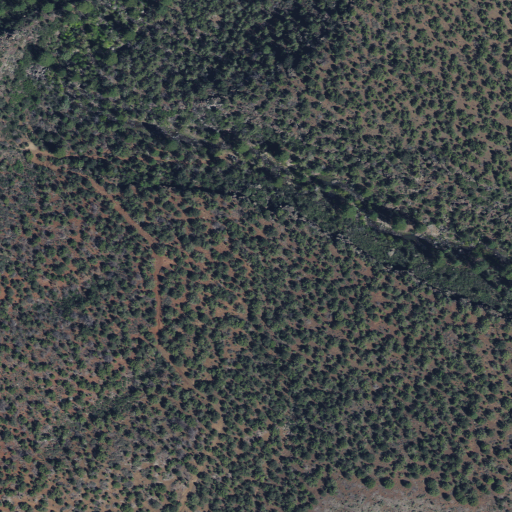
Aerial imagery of valley in Utah named Cedar Knoll Canyon containing only evergreen forest